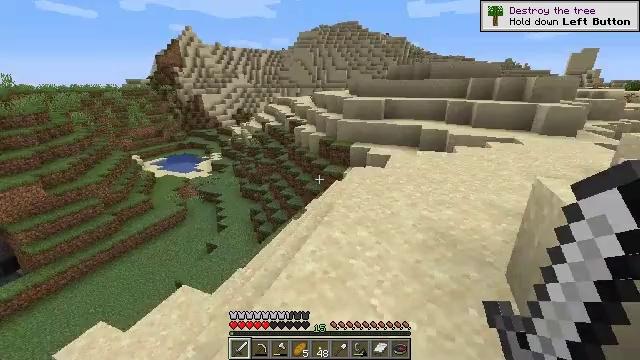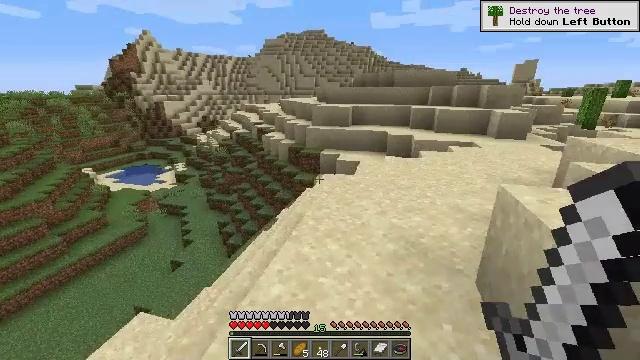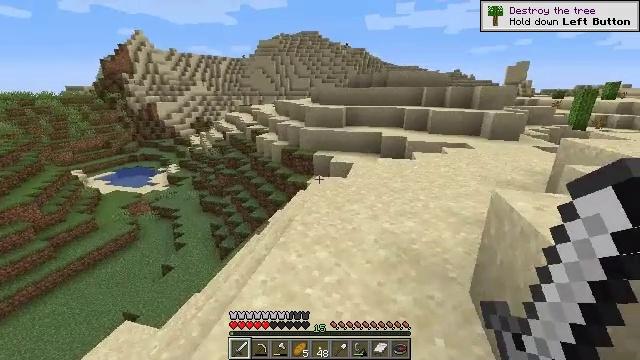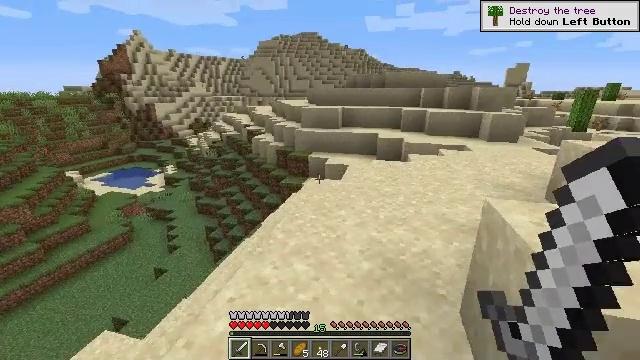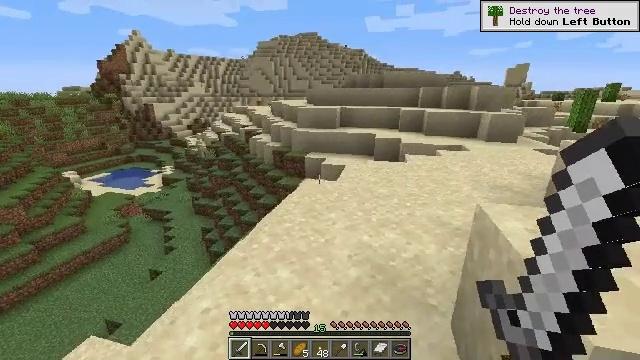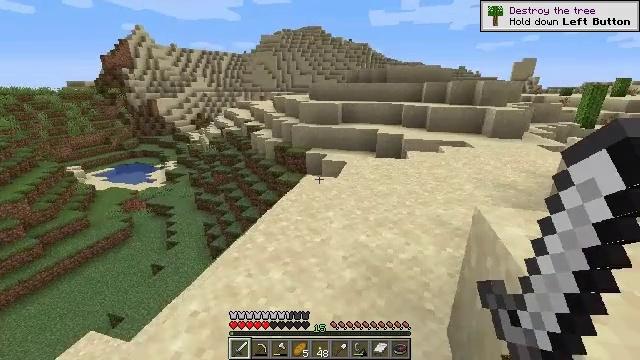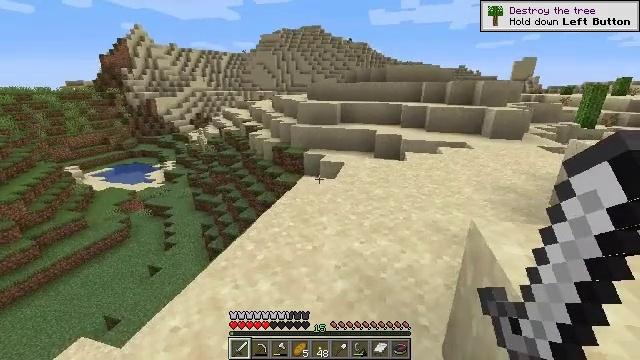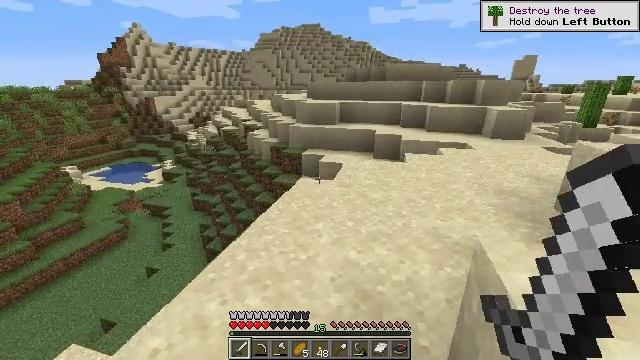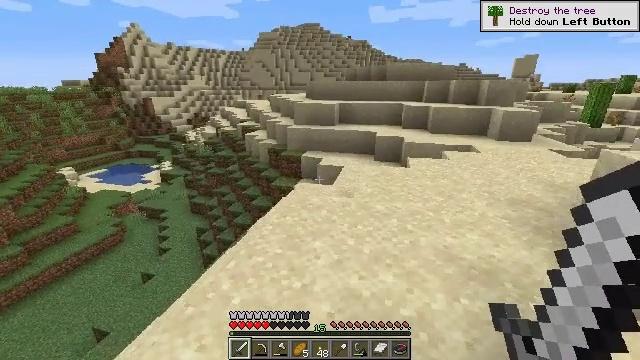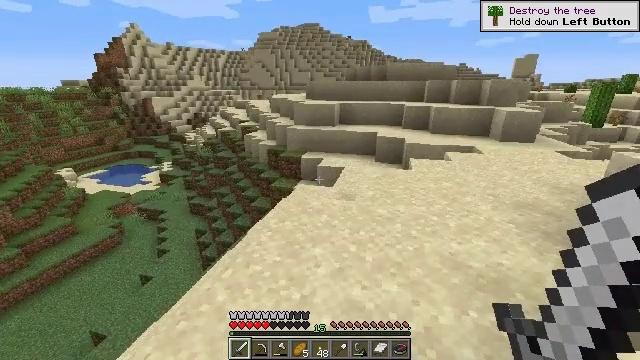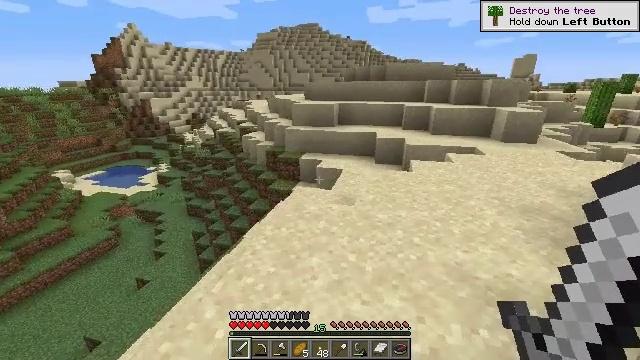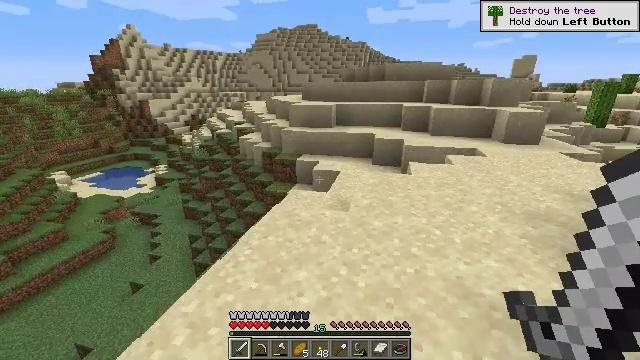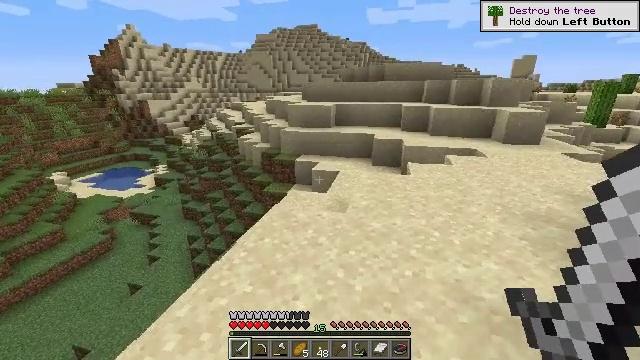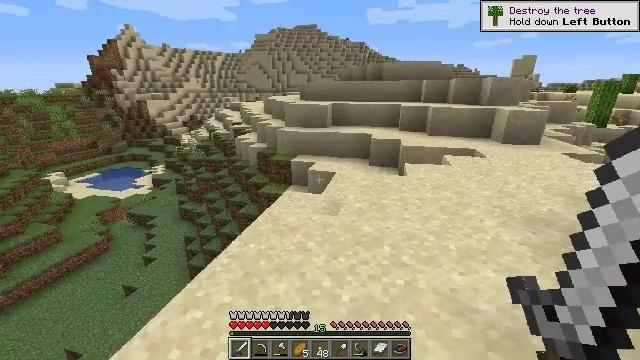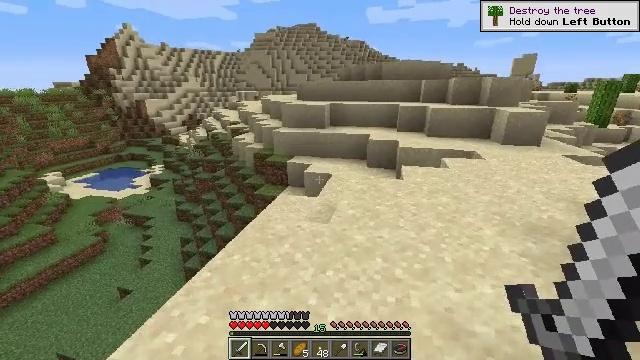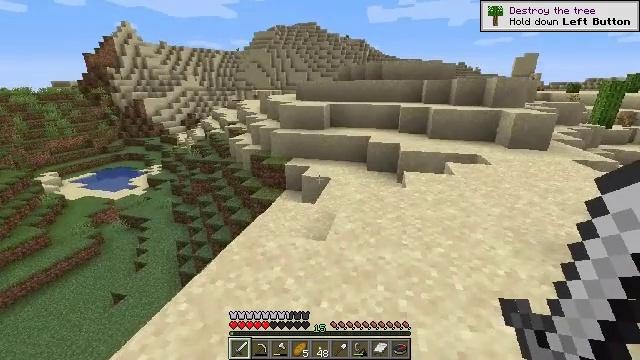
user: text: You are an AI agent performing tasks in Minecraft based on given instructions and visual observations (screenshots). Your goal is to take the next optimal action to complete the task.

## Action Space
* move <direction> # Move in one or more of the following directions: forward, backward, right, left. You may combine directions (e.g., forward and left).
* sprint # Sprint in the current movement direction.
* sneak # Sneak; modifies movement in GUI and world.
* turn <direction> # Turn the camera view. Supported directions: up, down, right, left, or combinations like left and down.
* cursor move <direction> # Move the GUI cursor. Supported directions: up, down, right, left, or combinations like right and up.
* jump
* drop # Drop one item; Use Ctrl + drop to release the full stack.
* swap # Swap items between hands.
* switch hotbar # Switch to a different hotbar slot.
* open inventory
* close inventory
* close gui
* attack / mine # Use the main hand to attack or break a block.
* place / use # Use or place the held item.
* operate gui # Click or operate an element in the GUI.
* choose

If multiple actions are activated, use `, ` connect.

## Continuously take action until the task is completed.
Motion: motion action
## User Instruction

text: Gather a dead bush.
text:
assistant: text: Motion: move forward and move right, turn right and up
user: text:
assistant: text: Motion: move forward and move right, turn right
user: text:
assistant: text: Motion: move forward and move right
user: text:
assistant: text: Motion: move forward and move right
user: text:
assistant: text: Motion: move forward and move right
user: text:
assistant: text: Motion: move forward
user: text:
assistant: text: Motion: move forward
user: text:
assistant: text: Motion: move forward
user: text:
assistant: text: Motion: move forward
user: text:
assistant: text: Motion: move forward and move right
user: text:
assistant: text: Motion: move forward and move right
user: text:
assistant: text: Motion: move forward and move right
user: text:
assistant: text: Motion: move forward and move right
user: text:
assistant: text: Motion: move forward
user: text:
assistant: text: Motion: move forward
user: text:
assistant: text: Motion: move forward
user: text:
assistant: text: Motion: move forward, turn right
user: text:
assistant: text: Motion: move forward, turn right
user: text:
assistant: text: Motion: move forward
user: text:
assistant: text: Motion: move forward and move right
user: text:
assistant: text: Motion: move forward and move right, turn left
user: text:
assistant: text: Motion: move forward and move right, turn left
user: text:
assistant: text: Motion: move forward and move right
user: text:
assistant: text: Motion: move forward and move right
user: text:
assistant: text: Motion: move forward and move right, turn left
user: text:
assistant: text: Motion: move forward, turn left
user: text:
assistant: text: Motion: move forward, turn left
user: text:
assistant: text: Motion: move forward, turn left
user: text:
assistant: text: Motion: move forward, turn left
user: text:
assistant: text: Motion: move forward, turn left and up